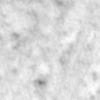
Label: no_change